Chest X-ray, PA view. Patient: 54 years old, sex M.
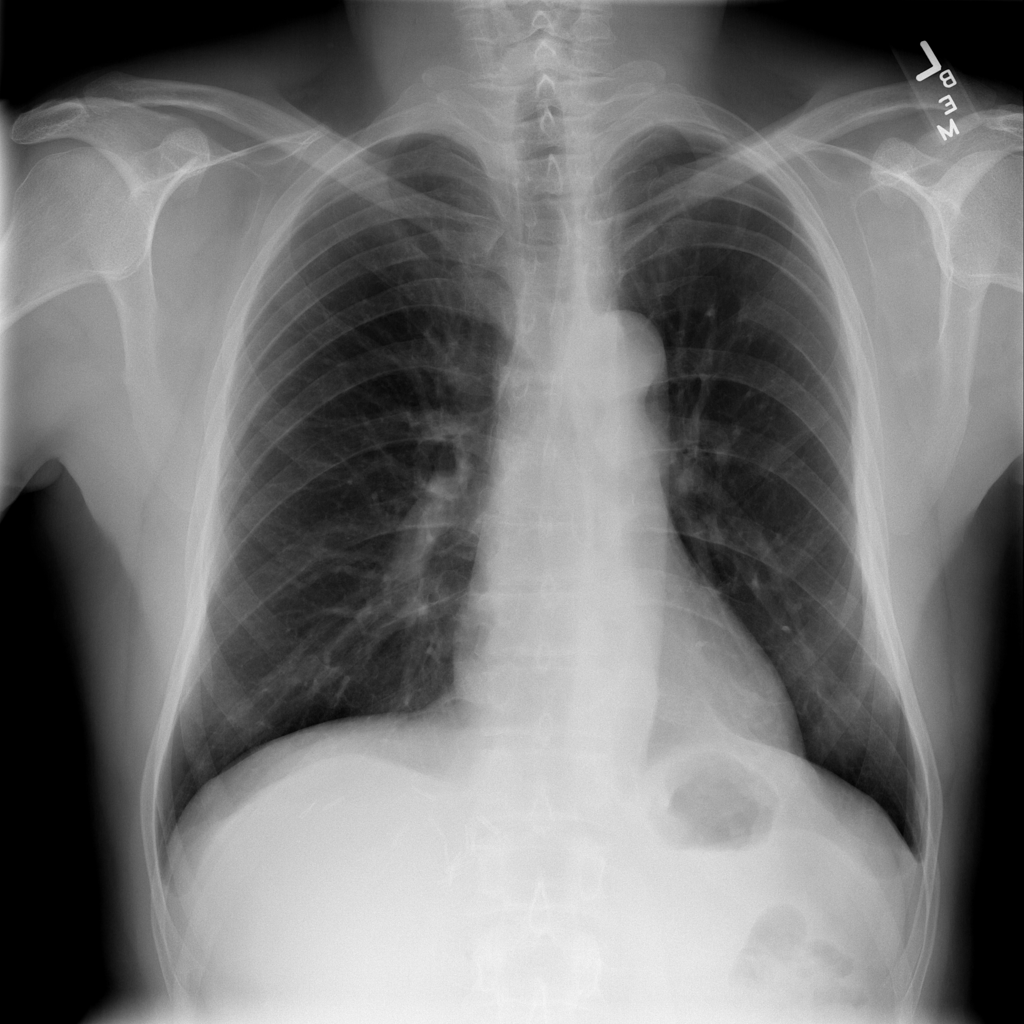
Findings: No Finding